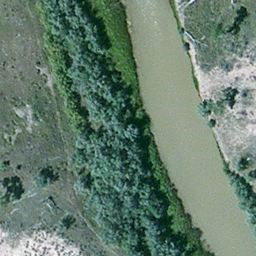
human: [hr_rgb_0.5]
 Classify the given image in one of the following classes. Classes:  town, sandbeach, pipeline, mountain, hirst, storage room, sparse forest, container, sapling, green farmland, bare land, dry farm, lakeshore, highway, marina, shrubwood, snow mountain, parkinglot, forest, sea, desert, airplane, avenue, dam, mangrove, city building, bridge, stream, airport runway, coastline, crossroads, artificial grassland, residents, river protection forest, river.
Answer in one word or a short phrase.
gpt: river